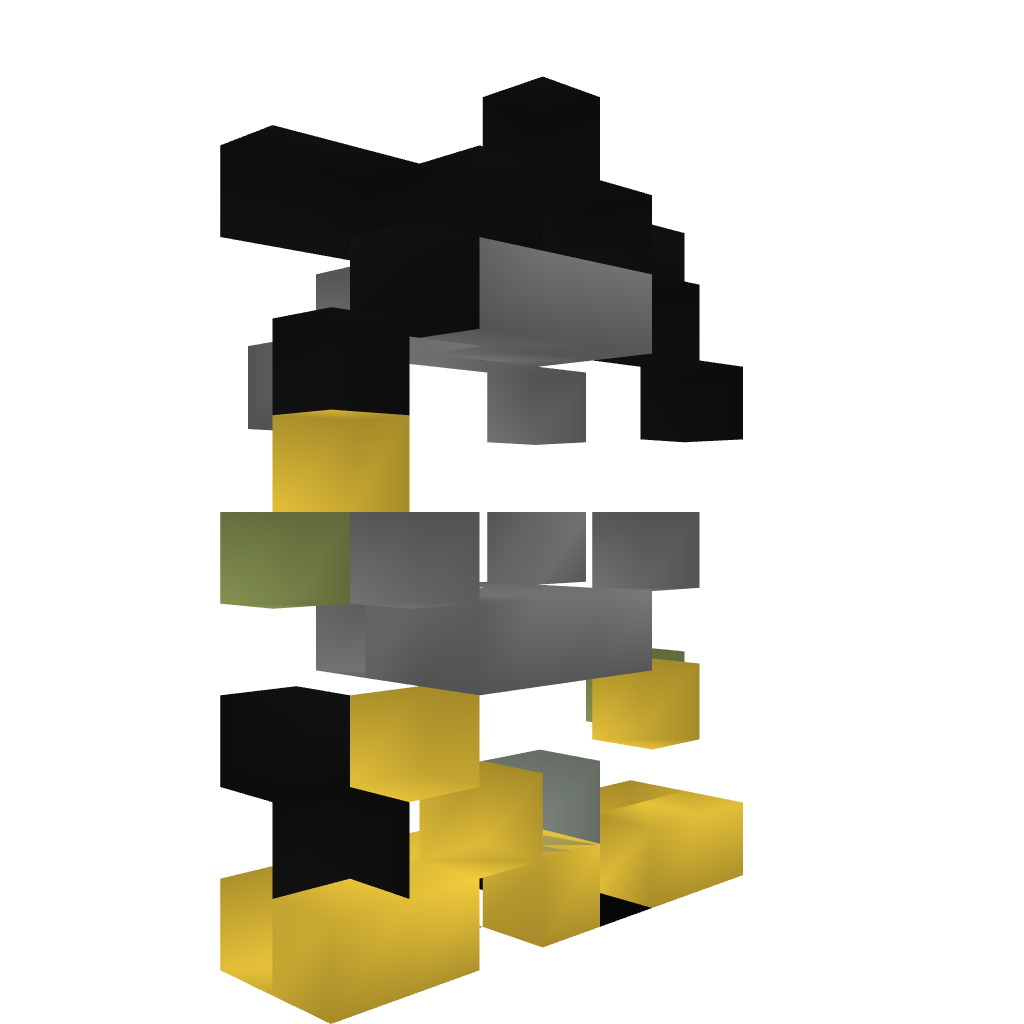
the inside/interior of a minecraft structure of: Door 3x3